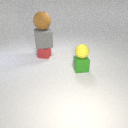
small red metal cube behind small green rubber cube